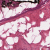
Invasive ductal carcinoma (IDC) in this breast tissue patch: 0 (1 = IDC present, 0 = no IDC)